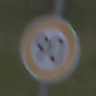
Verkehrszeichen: Geschwindigkeit90
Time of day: SunriseSunset
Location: Outdoor (Nature)
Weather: PartlyCloudy
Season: NotSpecified
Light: Natural